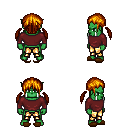
a pixel art fantasy rpg character, male body template, orc, green skin, maroon long-sleeve shirt, gold greaves, dark blonde twin-tailed hairstyle, brown slippers, four views (front, back, left, right), 2x2 character sprite sheet, small pixel art, hard edges, no anti-aliasing